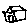
Label: house